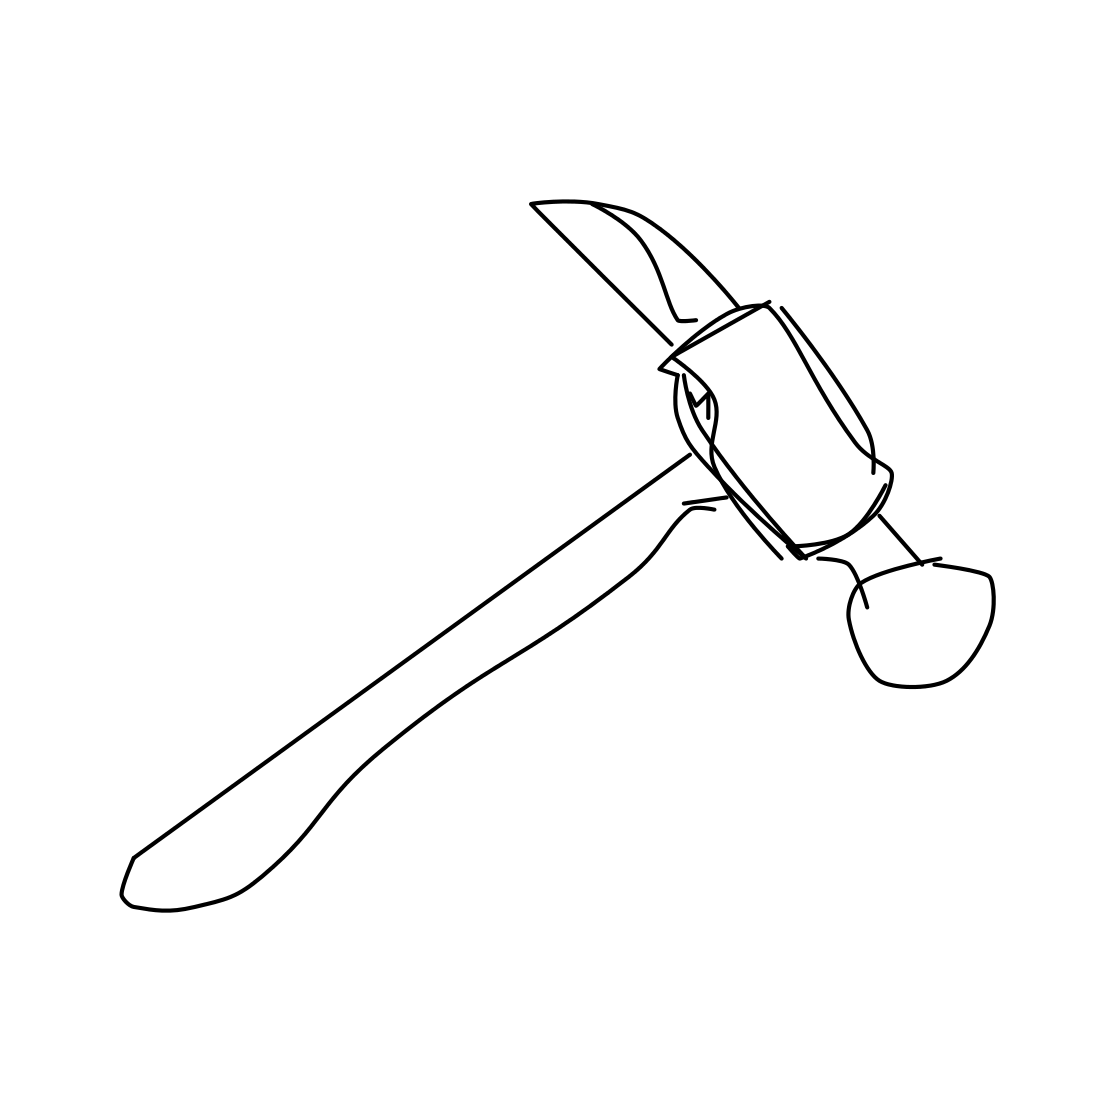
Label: hammer